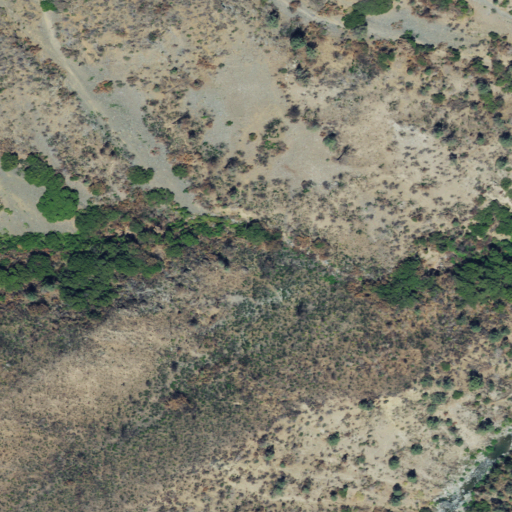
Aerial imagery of valley in California named Hamilton Gulch containing shrub, grassland, and evergreen forest